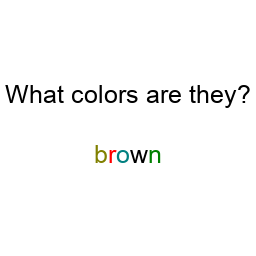
Color: olive, red, teal, black, green
Color name shown: brown
Background color: white
Question text color: black